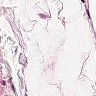
Metastatic tissue present: no